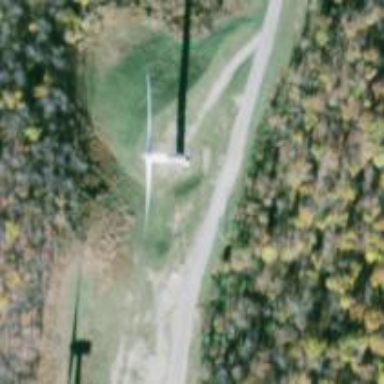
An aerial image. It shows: Wind turbine generator that utilizes wind as its source for generating electricity. It is of the horizontal axis type.